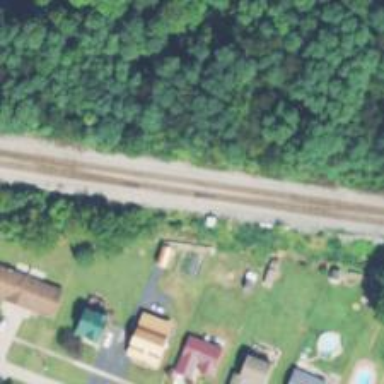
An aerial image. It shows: Railway line on embankment.